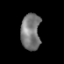
Tissue: prostate
Cell type: Epithelial cells
Senescence score: 0.2606
Nuclear area (px): 694
Mean DAPI intensity: 120.97